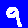
Digit: 9